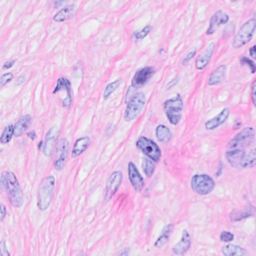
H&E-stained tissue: Breast